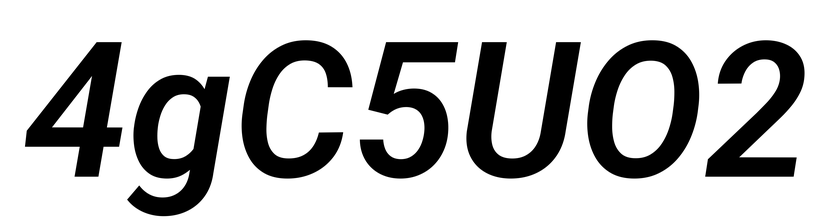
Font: Roboto-Italic_SemiBold_Italic